Question: I have inventory form to submit inventories to database. I'm facing an issue in updating unit cost and total cost of dynamically generated rows. As you can see in snapshots below. The name of products are fetching via autocomplete jQuery.

# HTML CODE
'''
<table class="table table-bordered table-hover">
<thead>
<tr>
<th>#</th>
<th>Product Name/Code</th>
<th>Quantity</th>
<th>Unit Cost</th>
<th>Total Cost</th>
<th>Actions</th>
</tr>
</thead>
<tbody id="p_scents">
<tr>
<td>1</td>
<td><input id="product_id" type="text" name="product_id[]" hidden><input id="product_code" type="text" name="product_code[]" hidden><input class="product_name form-control" id="product_name" type="text" placeholder="Type product name/code here" name="products[]" required></td>
<td><input class="quantity form-control" id="quantity" type="text" placeholder="Quantity to Buy" name="quantity[]" required /></td>
<td><div class="input-group"><span class="input-group-addon">$</span><input class="cost form-control" id="cost" placeholder="Unit Cost" type="text" readonly /></div></td>
<td><div class="input-group"><span class="input-group-addon">$</span><input class="total form-control" id="total" placeholder="Total" type="text" readonly /></div></td>
<td><button class="btn btn-default" type="button" id="addScnt"><i class="fa fa-plus "></i> Item</button></td>
</tr>
</tbody>
</table>
'''
# jQuery CODE
'''
<script type="text/javascript" src="http://code.jquery.com/jquery-1.9.1.js"></script>
<script type='text/javascript'>
jQuery(document).ready(function(){
var scntDiv = $('#p_scents');
var i = $('#p_scents tr').size() + 1;
$('#addScnt').click(function() {
scntDiv.append('<tr>'+
'<td>'+i+'</td>'+
'<td><input id="product_id" type="text" name="product_id[]" hidden><input id="product_code" type="text" name="product_code[]" hidden><input class="product_name form-control" id="product_name" type="text" placeholder="Type product name/code here" name="products[]" required></td>'+
'<td><input class="quantity form-control" id="quantity" type="text" placeholder="Quantity to Buy" name="quantity[]" required /></td>'+
'<td><div class="input-group"><span class="input-group-addon">$</span><input class="cost form-control" id="cost" placeholder="Unit Cost" type="text" readonly /></div></td>'+
'<td><div class="input-group"><span class="input-group-addon">$</span><input class="total form-control" id="total" placeholder="Total" type="text" readonly /></div></td>'+
'<td><a id="remScnt" class="btn btn-danger btn-xs"><span title="Delete" class="glyphicon glyphicon-remove"></span></a></td>'+
'</tr>');
i++;
//return false;
$('.product_name').autocomplete({
source:'http://localhost/Multi-Channel_Shipping/inc/auto_product.php',
minLength:2,
select:function(evt, ui)
{
// when a product is selected, populate related fields in this form
this.form.cost.value = ui.item.cost;
this.form.product_id.value = ui.item.product_id;
this.form.product_code.value = ui.item.product_code;
}
});
$('.quantity').keyup(function() {
updateTotal();
});
$('.cost').keyup(function() {
updateTotal();
});
var updateTotal = function () {
var input1 = parseFloat($('.quantity').val());
var input2 = parseFloat($('.cost').val());
if (isNaN(input1) || isNaN(input2)) {
if(!input2){
$('.total').val($('.quantity').val());
}
if(!input1){
$('.total').val($('.cost').val());
}
} else {
$('.total').val(input1 * input2);
}
};
var output_total = $('.total');
var total = input1 + input2;
output_total.val(total);
});
//Remove button
$(document).on('click', '#remScnt', function() {
if (i > 2) {
$(this).closest('tr').remove();
i--;
}
return false;
});
$('.product_name').autocomplete({
source:'http://localhost/Multi-Channel_Shipping/inc/auto_product.php',
minLength:2,
select:function(evt, ui)
{
// when a zipcode is selected, populate related fields in this form
this.form.cost.value = ui.item.cost;
this.form.product_id.value = ui.item.product_id;
this.form.product_code.value = ui.item.product_code;
}
});
$('.quantity').keyup(function() {
updateTotal();
});
$('.cost').keyup(function() {
updateTotal();
});
var updateTotal = function () {
var input1 = parseFloat($('.quantity').val());
var input2 = parseFloat($('.cost').val());
if (isNaN(input1) || isNaN(input2)) {
if(!input2){
$('.total').val($('.quantity').val());
}
if(!input1){
$('.total').val($('.cost').val());
}
} else {
$('.total').val(input1 * input2);
}
};
var output_total = $('.total');
var total = input1 + input2;
output_total.val(total);
});
</script>
'''
# AUTO_PRODUCT.PHP CODE
'''
<?php
class DB
{
const DATABASE = 'multi-channel_shipping';
const HOST = 'localhost';
const USERNAME = 'root';
const PASSWORD = '';
static private $pdo;
static public function singleton()
{
if (!is_object(self::$pdo))
{
self::$pdo = new PDO('mysql:dbname=' . self::DATABASE . ';host=' . self::HOST,
self::USERNAME,
self::PASSWORD);
}
return self::$pdo;
}
private function __construct()
{
}
public function __clone()
{
throw new Exception('You may not clone the DB instance');
}
}
if (!isset($_REQUEST['term']))
{
die('([])');
}
$st = DB::singleton()
->prepare(
'SELECT * ' .
'FROM products ' .
'WHERE (name LIKE :name) OR (code LIKE :name) ' .
'ORDER BY name ASC ' .
'LIMIT 0,10');
$searchProduct = '%'.$_REQUEST['term'].'%';
$st->bindParam(':name', $searchProduct, PDO::PARAM_STR);
$data = array();
if ($st->execute())
{
while ($row = $st->fetch(PDO::FETCH_OBJ))
{
$data[] = array(
'value' => $row->code." - ".$row->name,
'cost' => $row->cost,
'product_id' => $row->id,
'product_code' => $row->code
);
}
}
echo json_encode($data);
flush();
?>
'''
# MySQL Data
'''
--
-- Table structure for table 'products'
--
CREATE TABLE IF NOT EXISTS 'products' (
'id' int(11) NOT NULL AUTO_INCREMENT,
'code' varchar(100) NOT NULL,
'name' varchar(255) NOT NULL,
'unit' varchar(50) DEFAULT NULL,
'cost' decimal(25,2) DEFAULT NULL,
PRIMARY KEY ('id'),
UNIQUE KEY 'code' ('code')
) ENGINE=MyISAM DEFAULT CHARSET=utf8 AUTO_INCREMENT=3 ;
--
-- Dumping data for table 'products'
--
INSERT INTO 'products' ('id', 'code', 'name', 'unit', 'cost') VALUES
(1, '<PHONE>', 'BAZIC 12 Dil Dil Pak', 'Packet', '0.10'),
(2, '23', 'Razer', 'Piece', '0.03');
'''
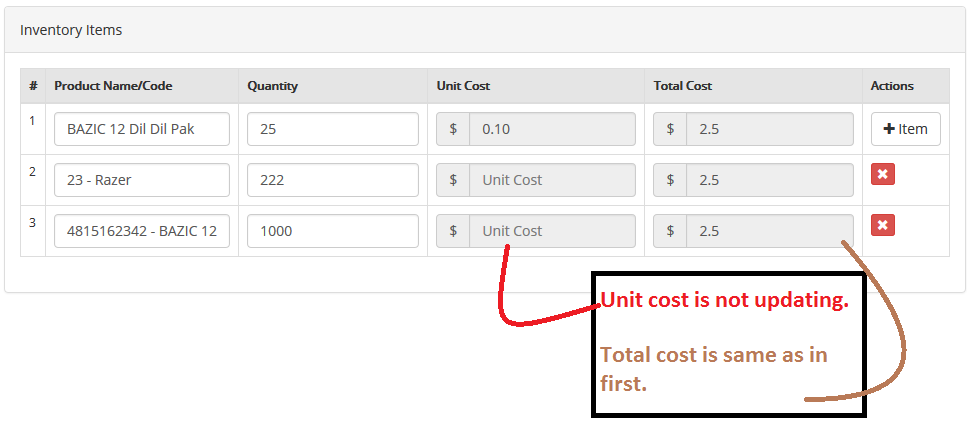
Answer: There a multiple issues with the page & code, so I will try to cover what I can. '@Barmar' also spotted additional issues so will try to cover everything and suggest some improvements.
<URL>
Rather than use text strings in code, it is easier to maintain HTML as . The example I have provided uses a dummy script block (of type="text/template", which will be ignored by all browsers) but you can access the HTML content with '$('#template').html()'.
You can't have duplicate IDs in a page. That is invalid HTML and jQuery will only see the first match. Use classes on the added elements instead and match on those.
so use:
'''
<a class="remScnt"
'''
and
'''
$(document).on('click', '.remScnt', function()
'''
you will need to sort out any other duplicate IDs too (like 'product_id' and 'quantity' and 'cost' and 'total'). Your code already uses classes for those, so just move/delete the 'id' attributes.
e.g. use classes for everything:
'''
scntDiv.append('<tr>'+
'<td>'+i+'</td>'+
'<td><input class="product_id" type="text" name="product_id[]" hidden><input id="product_code" type="text" name="product_code[]" hidden><input class="product_name form-control" type="text" placeholder="Type product name/code here" name="products[]" required></td>'+
'<td><input class="quantity form-control" type="text" placeholder="Quantity to Buy" name="quantity[]" required /></td>'+
'<td><div class="input-group"><span class="input-group-addon">$</span><input class="cost form-control" placeholder="Unit Cost" type="text" readonly /></div></td>'+
'<td><div class="input-group"><span class="input-group-addon">$</span><input class="total form-control" placeholder="Total" type="text" readonly /></div></td>'+
'<td><a class="remScnt btn btn-danger btn-xs"><span title="Delete" class="glyphicon glyphicon-remove"></span></a></td>'+
'</tr>');
'''
You are using a delegated event for one handler but not the others. You also need to add them for keyup (which can be combined as the code is the same):
'''
$('#p_scents').on('keyup', '.quantity .cost', function() {
updateTotal();
});
'''
'@Barmar's'
'''
$('#p_scents').on('keyup', '.quantity .cost', function() {
updateTotal($(this).closest('tr'));
});
'''
As 'Regent' mentions below, you should not use 'document' but use '#p_scents' for your delegated event handler:
'''
$('#p_scents').on('click', '.remScnt', function()
'''
A delegated event should be attached to the closest non-changing ancestor (if one is convenient/available). This will give a very small speed increase as it stops lower in the DOM.
I also cleaned up the event handler doing the calculations which now using temp vars, for elements relative to the row, and looks like:
'''
// Update the row total of a specific row
var updateTotal = function ($row) {
// Get the specific inputs
var $quantity = $('.quantity', $row);
var $cost = $('.cost', $row);
var $total = $('.total', $row);
var input1 = parseFloat($quantity.val());
var input2 = parseFloat($cost.val());
if (isNaN(input1) || isNaN(input2)) {
if (!input2) {
$total.val($quantity.val());
}
if (!input1) {
$total.val($cost.val());
}
} else {
$total.val(input1 * input2);
}
var total = input1 * input2;
$total.val(total);
};
'''
To update the grand total, you need to iterate all '.total' fields and add them to the shipping cost:
'''
var updateGrandTotal = function()
{
// Now update the grand total
var grandTotal = 0;
$('.total').each(function () {
grandTotal += parseFloat($(this).val());
});
var shipping = parseFloat($('.shippingcost').val());
$('.grandtotal').val(grandTotal + shipping);
}
'''
As you will want to update the grand total when the shipping changes, I refactored it out so it could also be called from a keyup on the shipping:
'''
$('.shippingcost').keyup(function(){
updateGrandTotal();
});
'''
The other issue is the autocomplete (which I could not test without a real data feed):
Basically get the select event to refer to the current field's row and find the appropriate fields to update:
<URL>
'''
select: function (evt, ui) {
// when a product is selected, populate related fields in this form
var $tr = $(this).closest("tr");
$(".cost",$tr).val(ui.item.cost);
$(".product_id", $tr).val(ui.item.product_id);
$(".product_code", $tr).val(ui.item.product_code);
}
'''